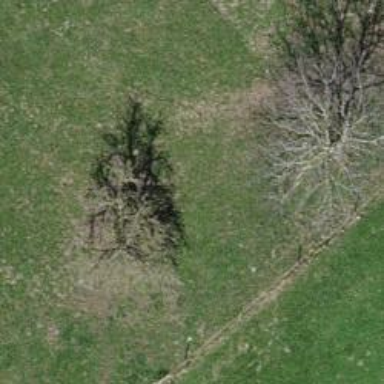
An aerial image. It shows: Agricultural area with broadleaved deciduous trees.